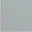
Piece: xx